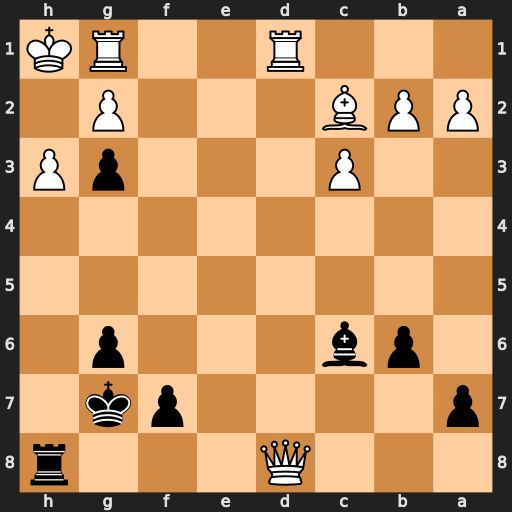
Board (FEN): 3Q3r/p4pk1/1pb3p1/8/8/2P3pP/PPB3P1/3R2RK
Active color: b
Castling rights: -
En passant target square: -
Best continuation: Rxh3#